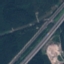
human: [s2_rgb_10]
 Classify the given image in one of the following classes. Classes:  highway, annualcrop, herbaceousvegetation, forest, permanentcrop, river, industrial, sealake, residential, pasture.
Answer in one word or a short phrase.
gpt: Highway